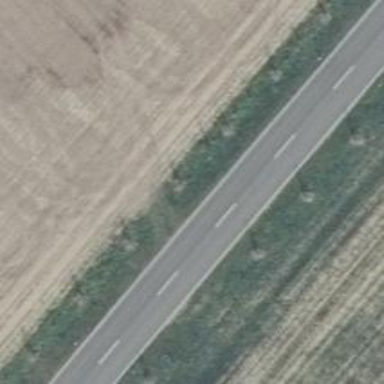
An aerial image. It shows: Secondary road with asphalt surface.